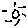
Label: sun